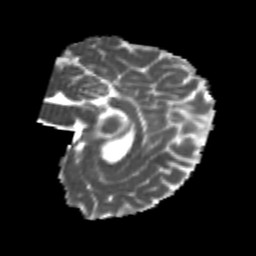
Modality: MD
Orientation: sagittal
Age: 23
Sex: female
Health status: healthy
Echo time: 0.074 s